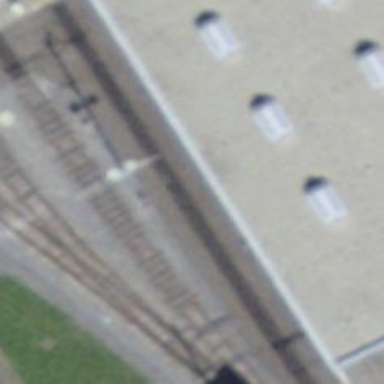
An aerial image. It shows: Narrow-gauge railway yard with electrified contact line.